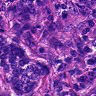
Metastatic tissue present: yes